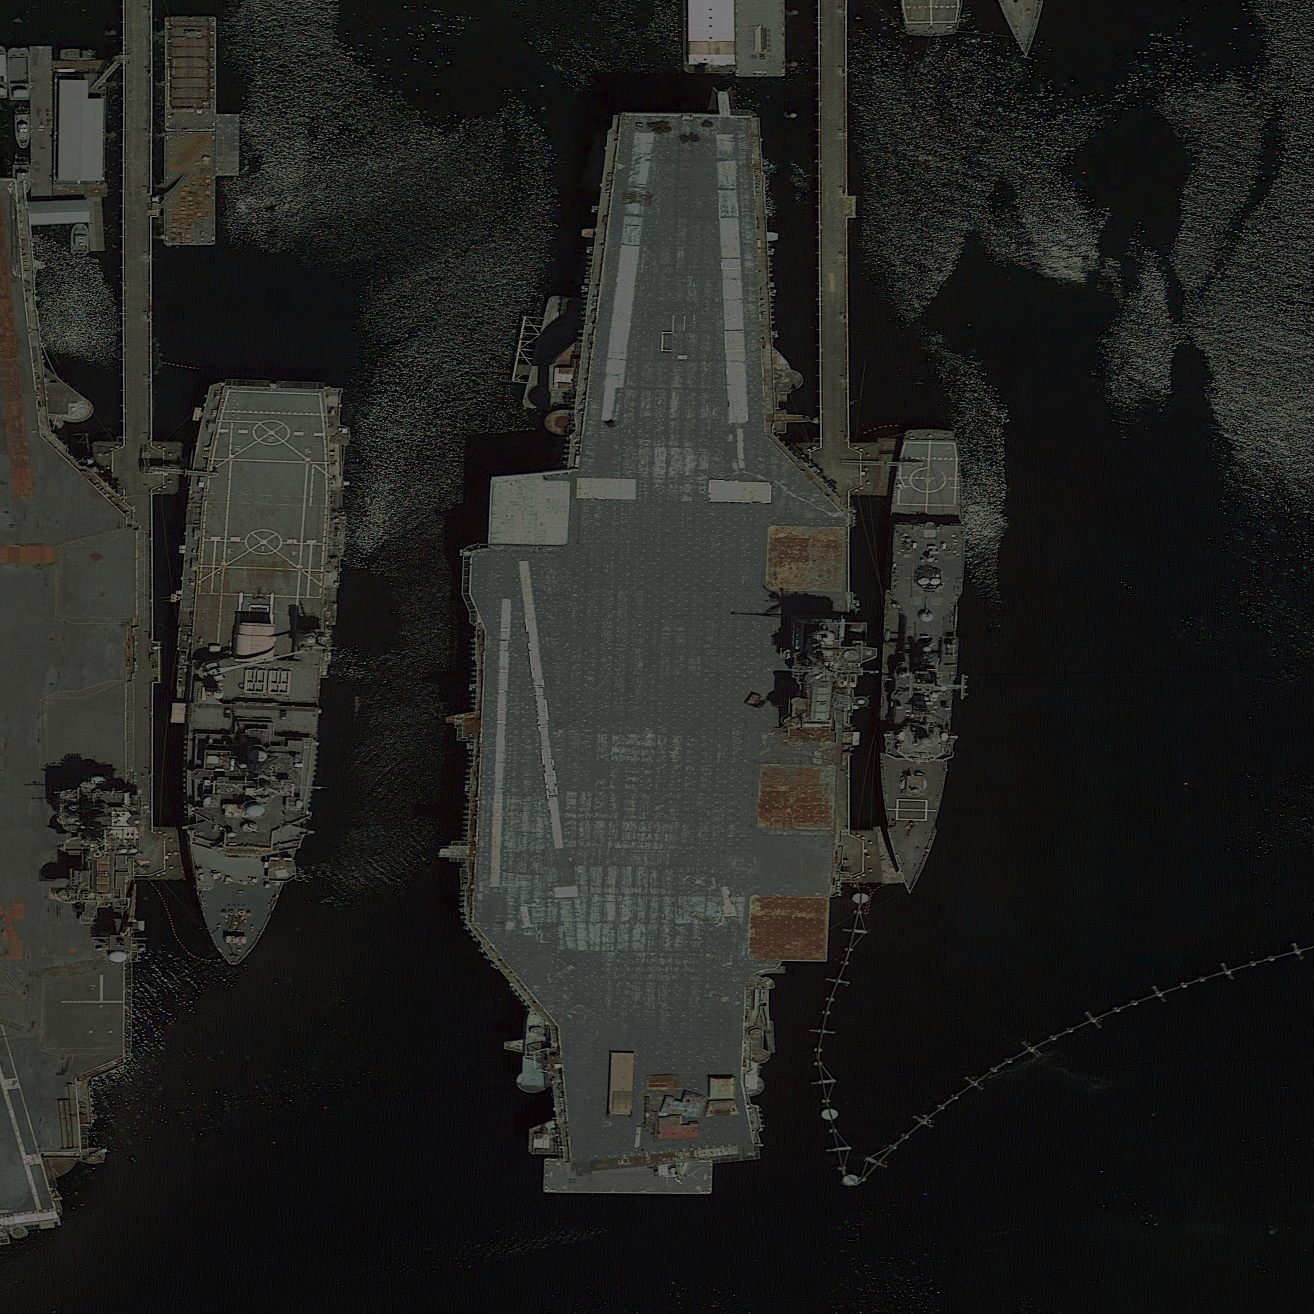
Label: aircraft_carrier